Question: I need to achieve something like .

Each brown circle represents an image.
It will be a plus to have mouse-over capabilities or popover.
The idea is to place different images on a matrix with 4 responsive quadrants (currently supporting Bootstrap). I tried to do it using D3 and Flot but didn't find any sample to start with.
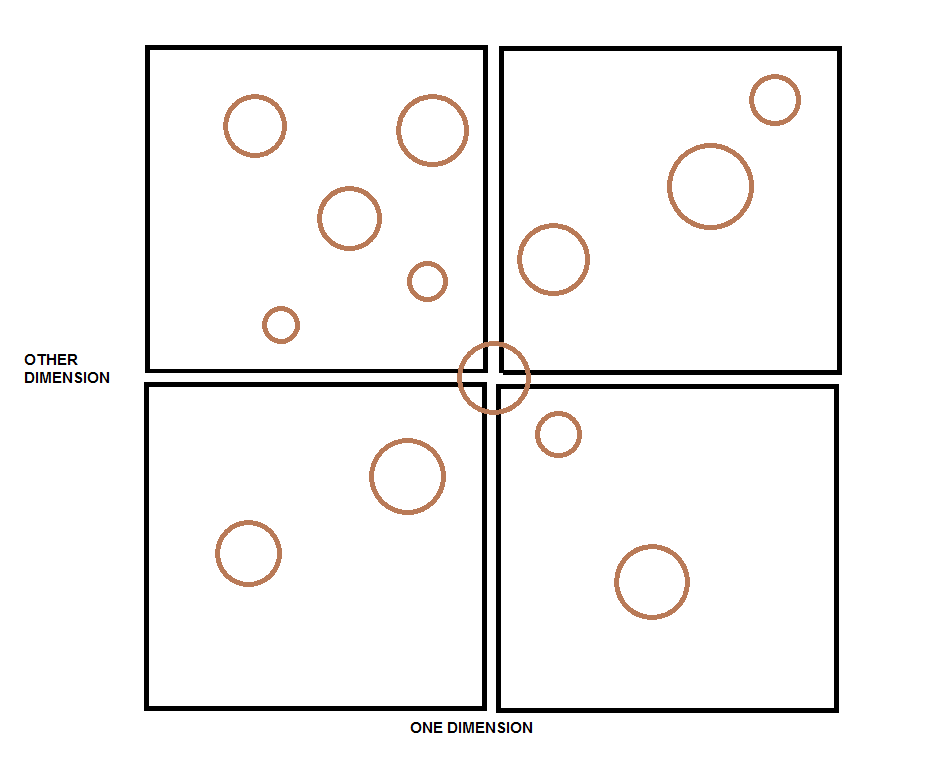
Answer: Here a solution with flot: <URL>
The data for the circles looks like this:
'''
var graphData = [{
data: [
// format: [x, y, size], x and y between 0 and 20
[3, 18, 1],
[8, 18, 1.1],
[6, 15, 0.9],
...
'''
I had to inline flot and change the point drawing method to allow dynamic sized points/circles (marked with '// CHANGES HERE' in the flot code):
'''
var scale = axisx.p2c(1) - axisx.p2c(0);
ctx.arc(x, y, series.data[Math.floor(i / ps)][2] * scale, 0, shadow ? Math.PI : Math.PI * 2, false);
'''
Tooltips on mouse-over are also implemented.
And the graph resizes when the window resizes (without bootstrap for now).